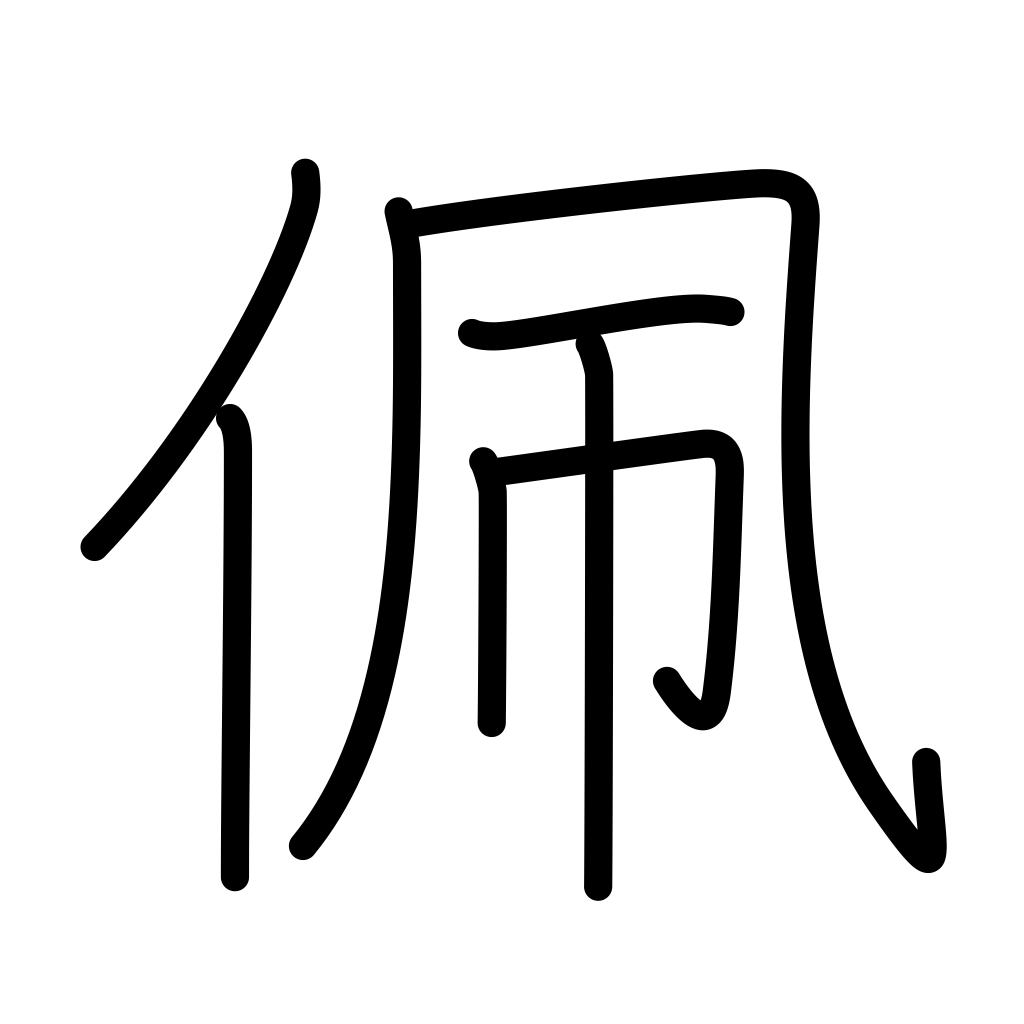
Meaning: wear